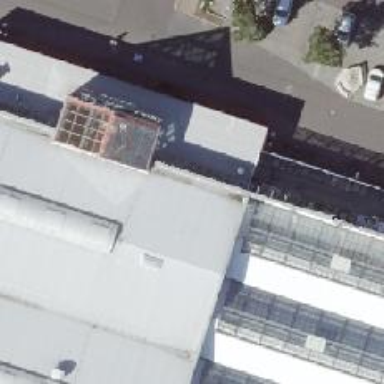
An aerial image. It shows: Bakery.